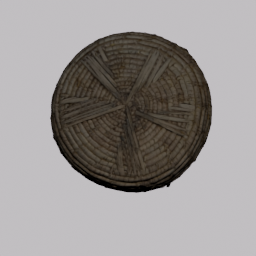
Label: decoration